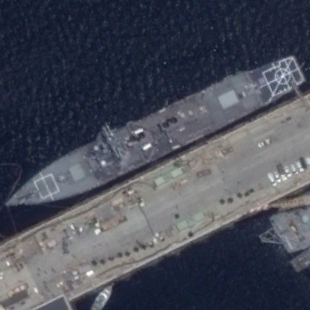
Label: destroyer